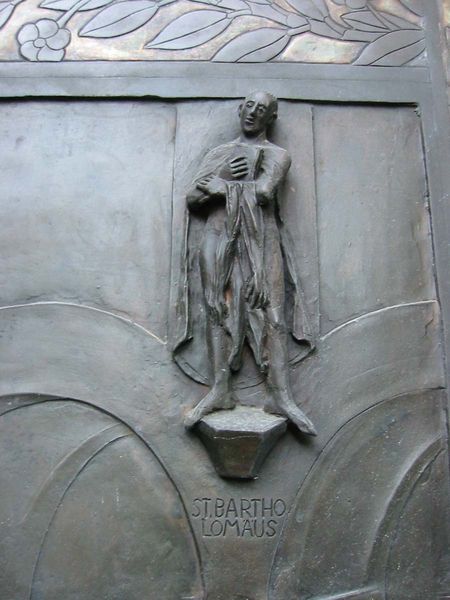
Titel: Quirinus-Münster in Neuss (St. Quirin)
Künstler: Wolbero
Standort: Neuss, Quirinus-Münster (EU - D - NRW)
Schlagwörter: blätter, haut, mann, umhang, finger, tür, blüte, tuch, ornament, arm, arme, bibel, sockel, stehen, hände, kirche, mantel, stehend, ton, relief, schrift, jugendstil, glatze, floral, bronze, plastik, podest, erker, fetzen, lumpen, buch, steht, text, heiliger, märtyrer, stur, bär, hochrelief, bartholomäus, hülle, kirchentür